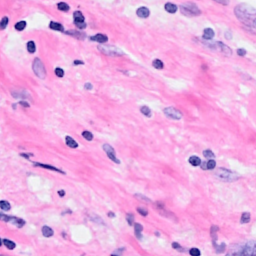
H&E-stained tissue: Breast